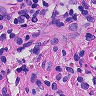
Metastatic tissue present: no